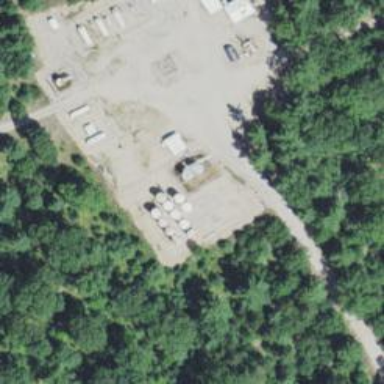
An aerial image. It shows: Storage tank that is man-made.